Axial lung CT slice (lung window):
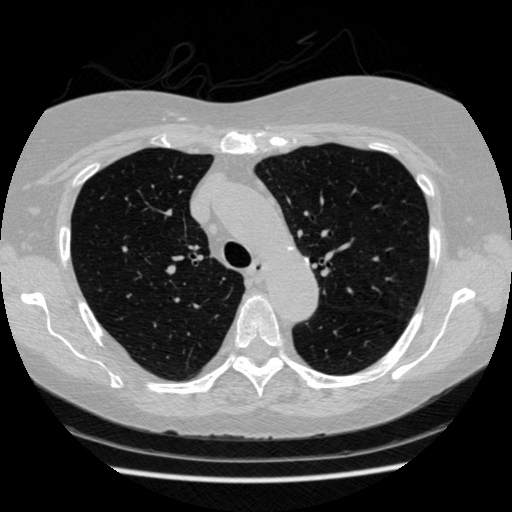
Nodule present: yes
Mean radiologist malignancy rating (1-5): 1